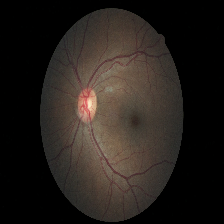
Diabetic retinopathy grade: Moderate